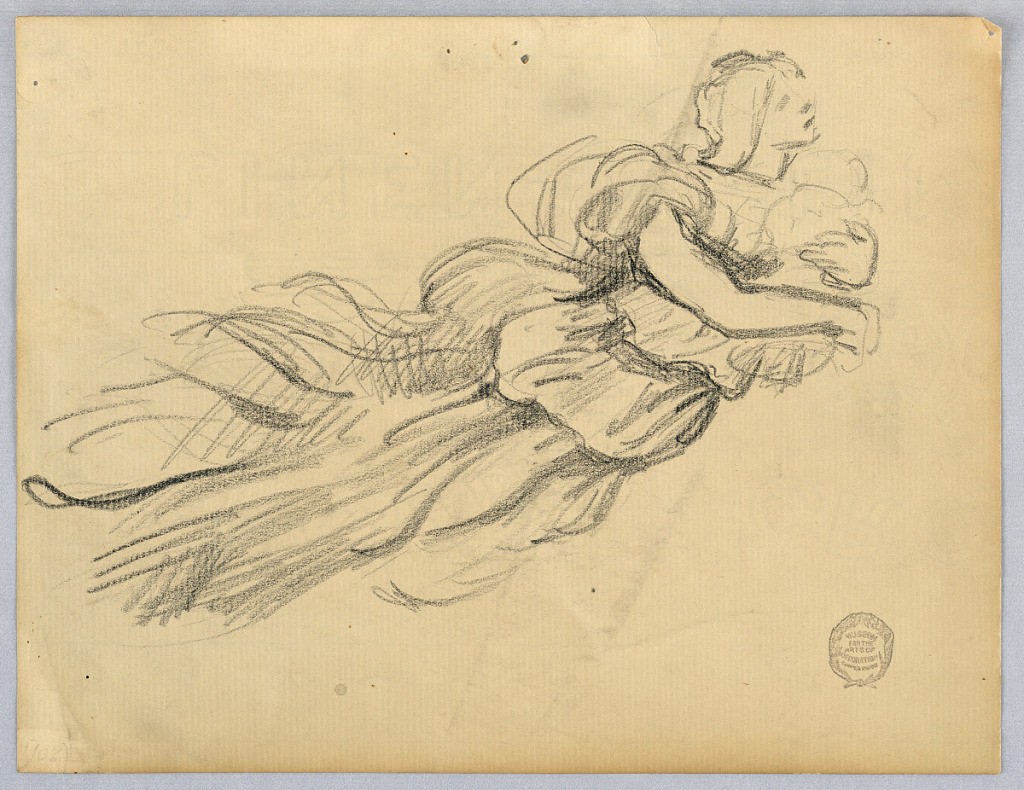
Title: Sketch of Figure with Drapery
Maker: Francis Augustus Lathrop, American, 1849–1909
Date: ca. 1895
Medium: Graphite on laid paper
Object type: Drawing
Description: Sketch of a figure with drapery, possibly an angel, flying towards the right. The figure holds a bundle, possibly a child.